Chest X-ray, PA view. Patient: 49 years old, sex F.
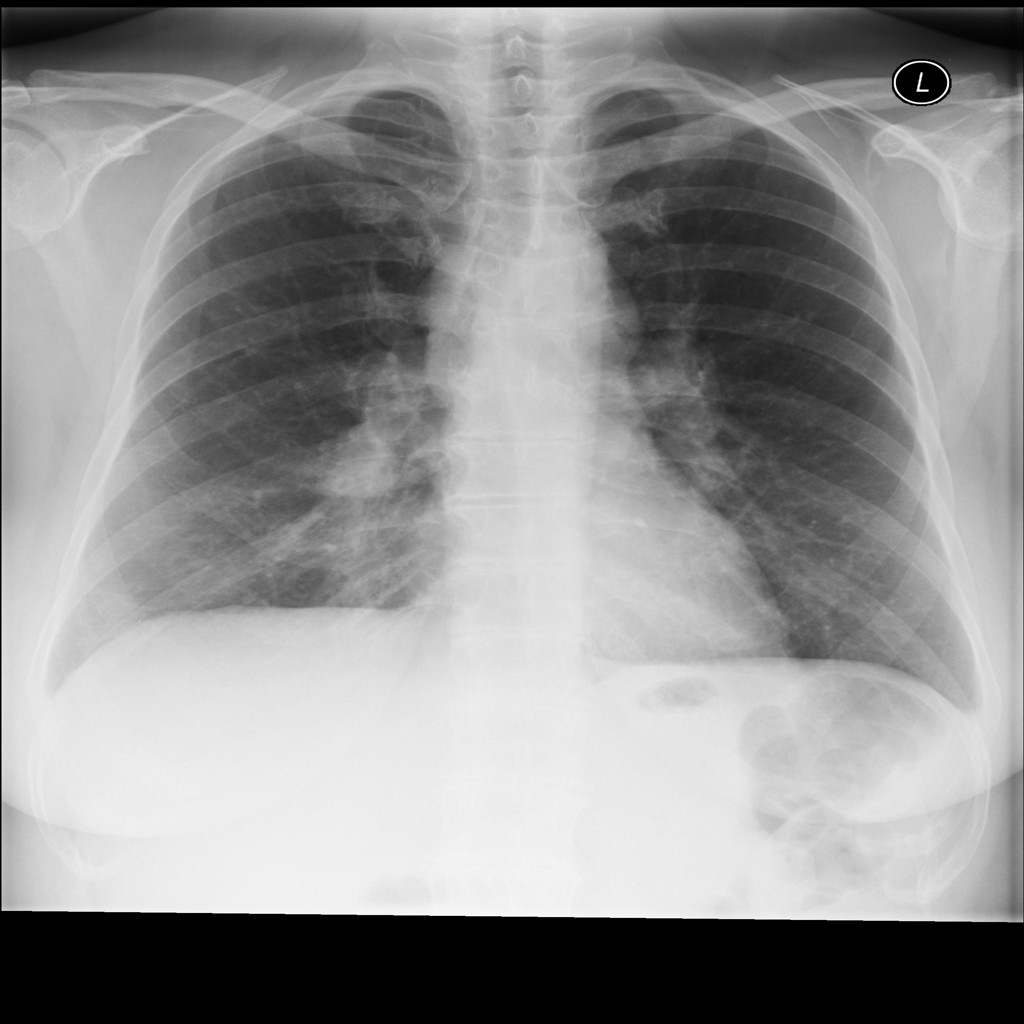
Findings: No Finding